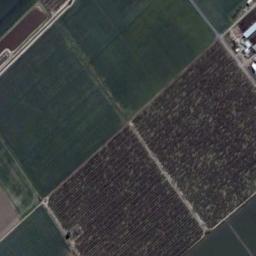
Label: rectangular_farmland